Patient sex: F
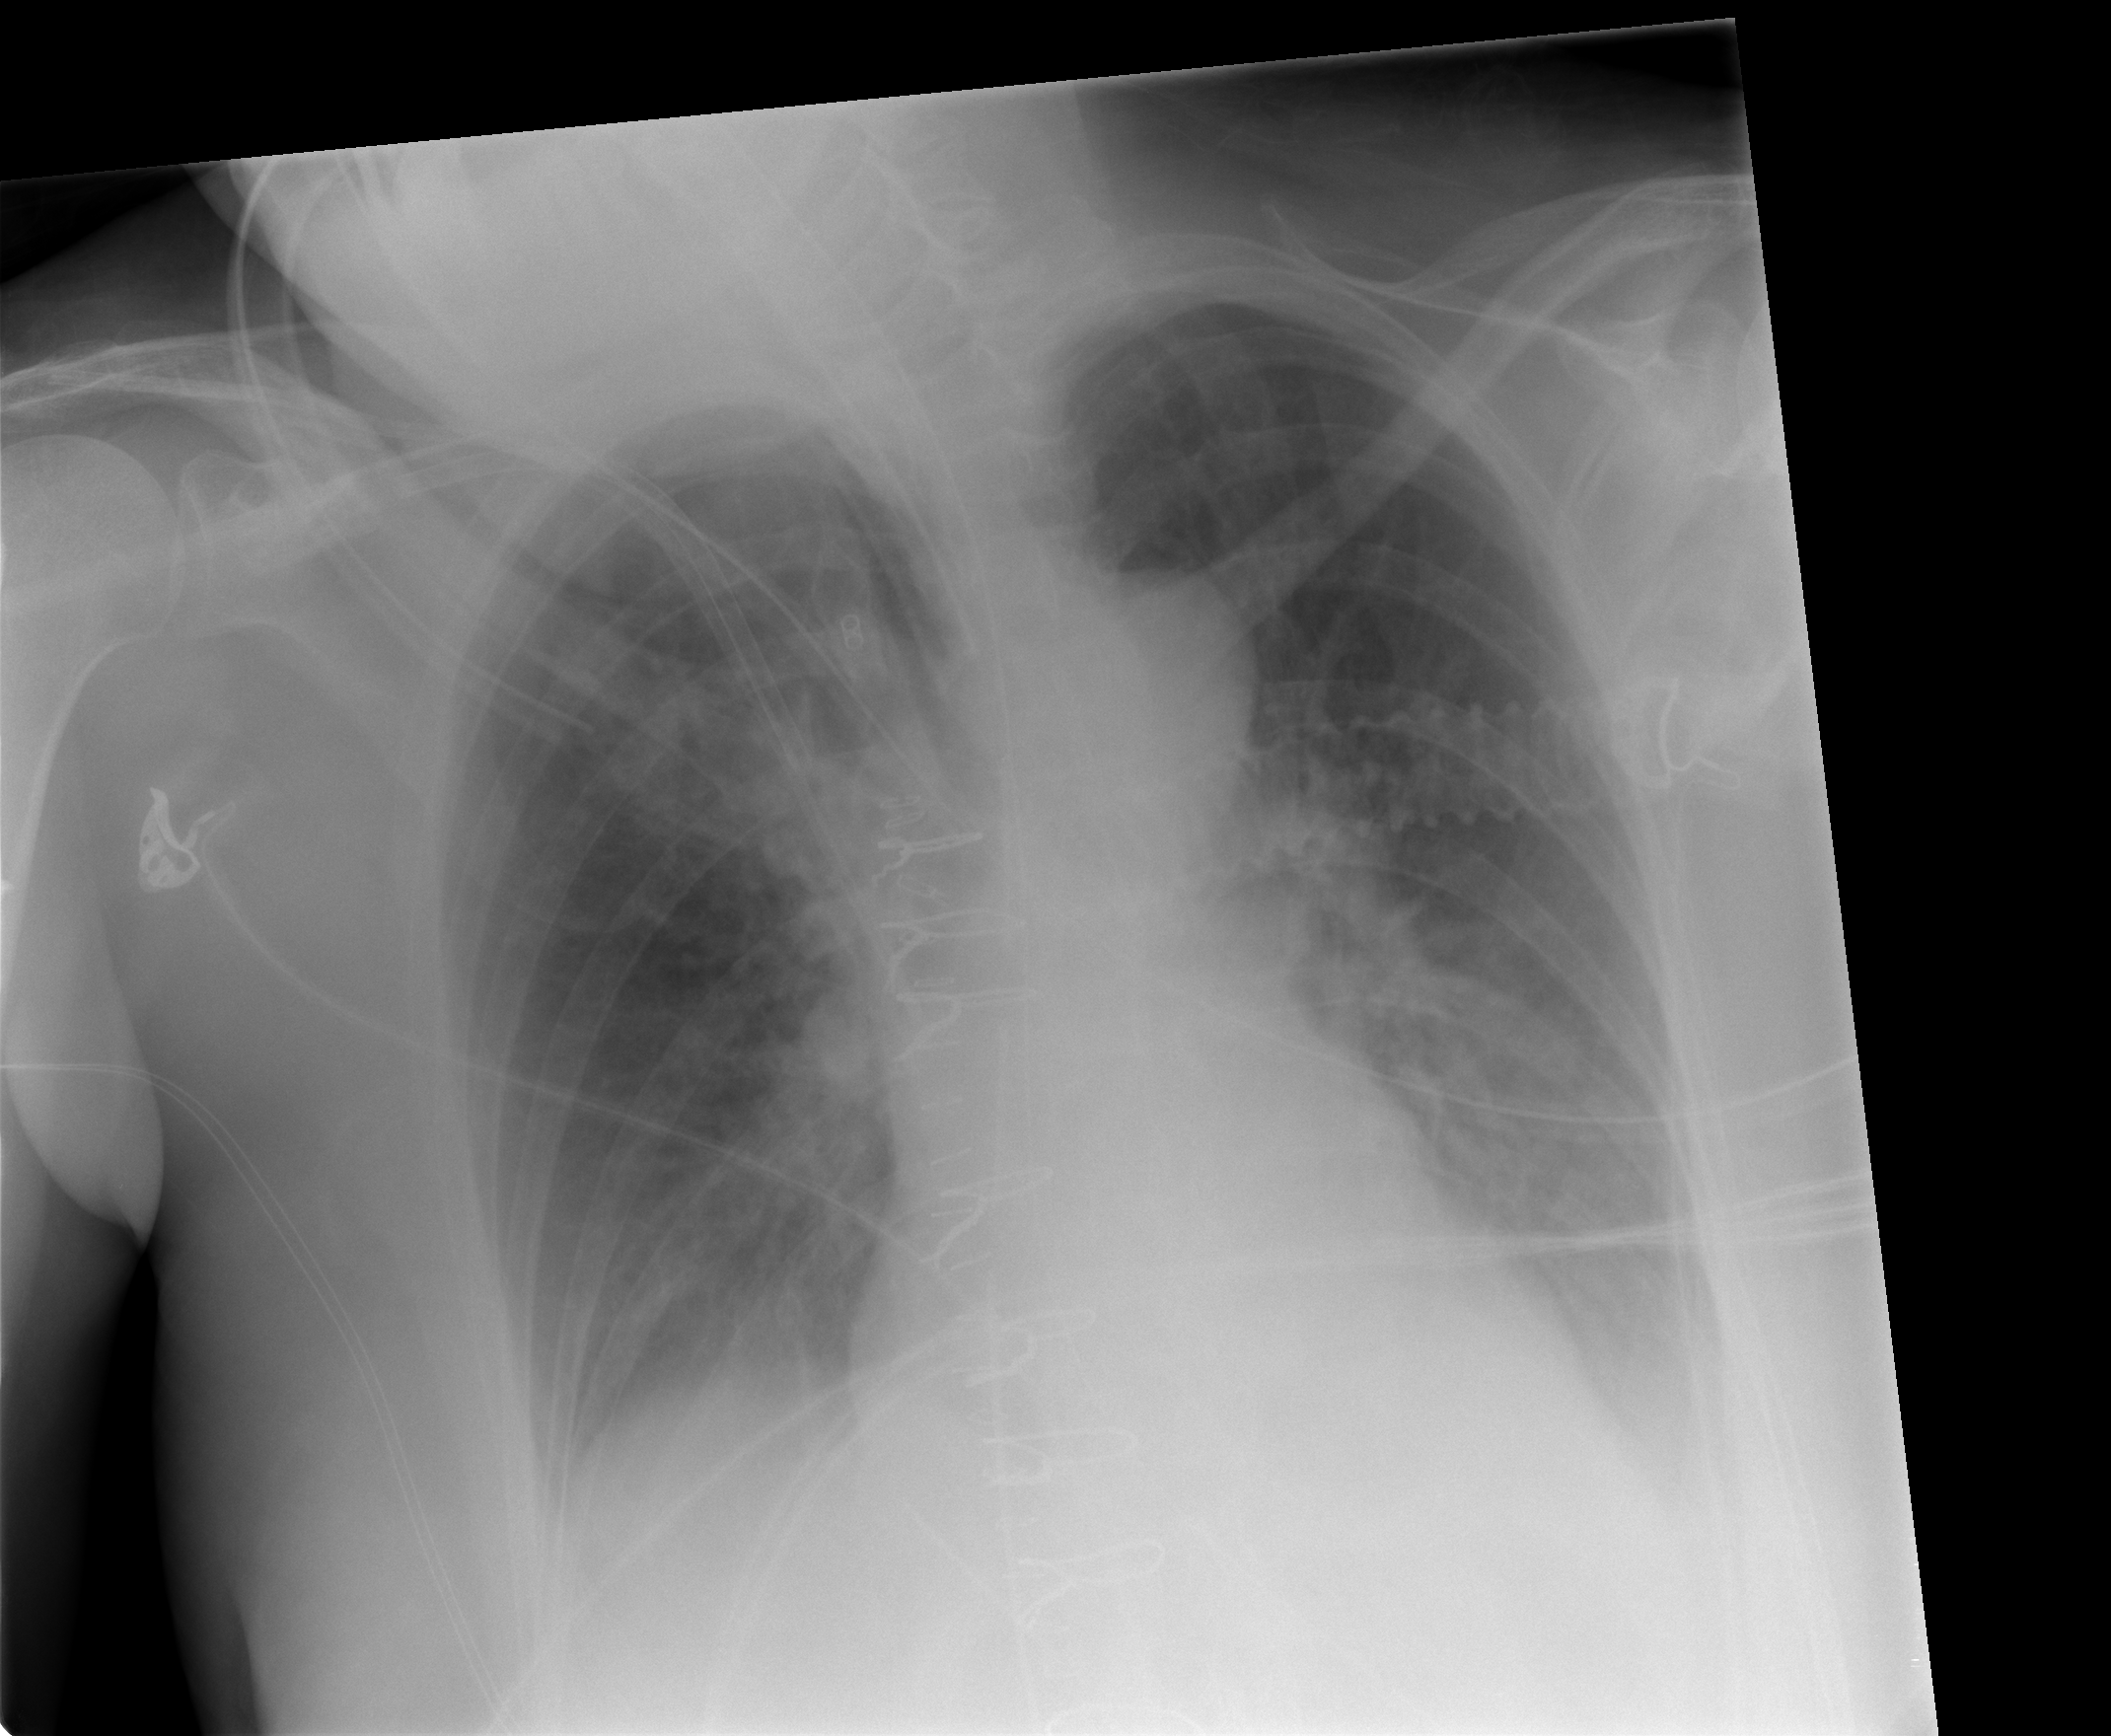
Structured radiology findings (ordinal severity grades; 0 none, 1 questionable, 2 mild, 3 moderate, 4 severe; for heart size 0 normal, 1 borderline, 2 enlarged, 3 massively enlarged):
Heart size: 0
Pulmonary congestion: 0
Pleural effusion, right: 1
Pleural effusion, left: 2
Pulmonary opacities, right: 0
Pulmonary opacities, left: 0
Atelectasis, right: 0
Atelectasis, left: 0